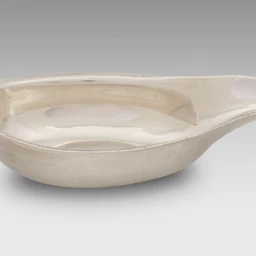
Title: Pap Boat
Artist: Artist unknown
Caption: pap boat, vessel for serving food, silver, american decorative arts, american arts, decorative arts, artist unknown, a work made of silver., metalwork, arts of the americas, art institute of chicago